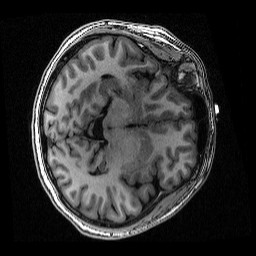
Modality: T1w
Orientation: axial
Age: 23
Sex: female
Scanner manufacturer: siemens
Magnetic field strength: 3 T
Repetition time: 2.53 s
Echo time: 0.00126 s